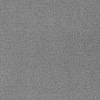
Atmospheric dust classification: dusty